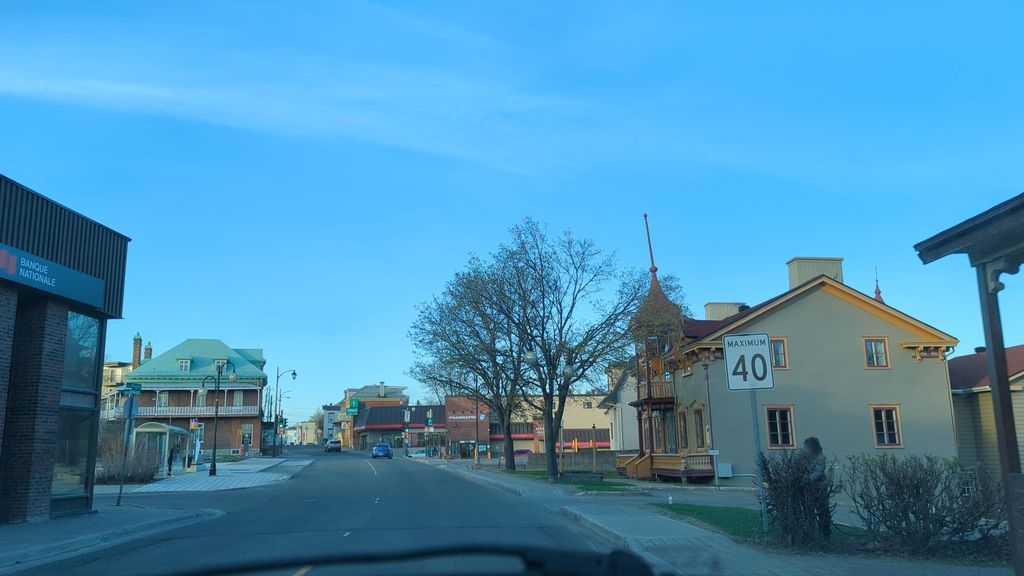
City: quebec_city